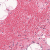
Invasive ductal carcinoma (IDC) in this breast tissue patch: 0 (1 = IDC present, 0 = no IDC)